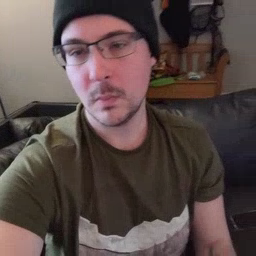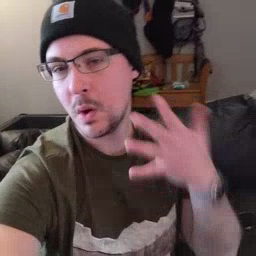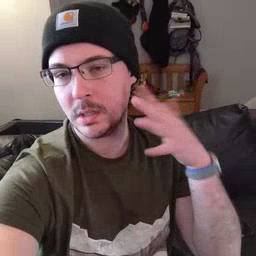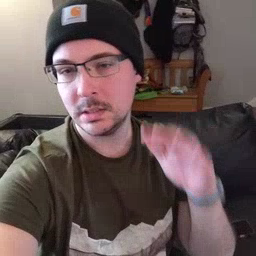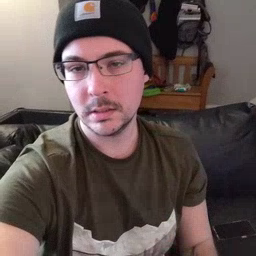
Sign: noisy